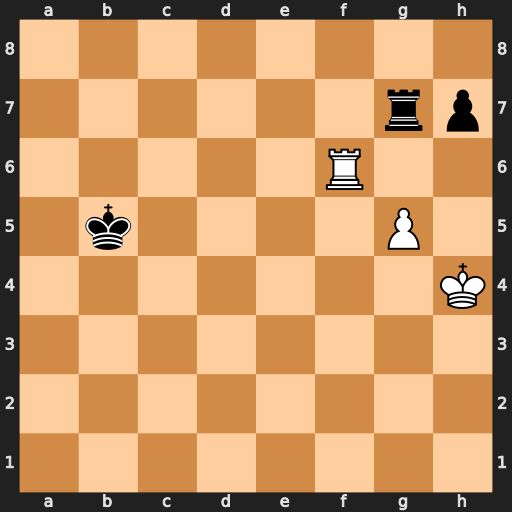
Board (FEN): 8/6rp/5R2/1k4P1/7K/8/8/8
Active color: w
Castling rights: -
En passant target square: -
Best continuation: Kh5 Kc4 Kh6